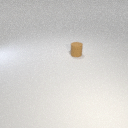
small brown rubber cylinder